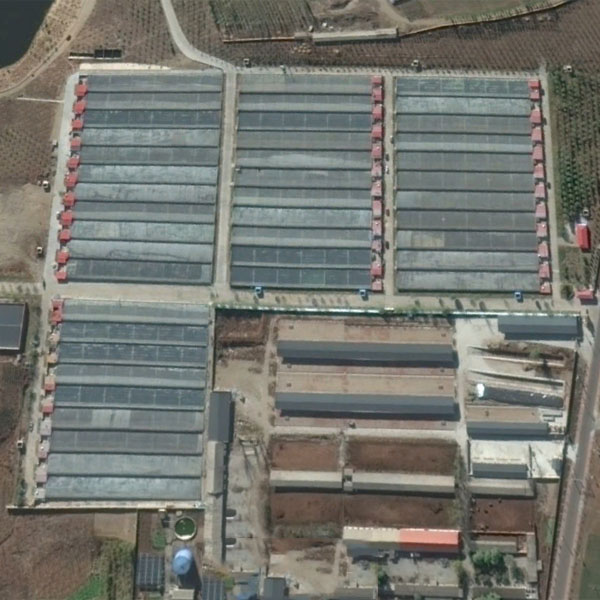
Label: Industrial